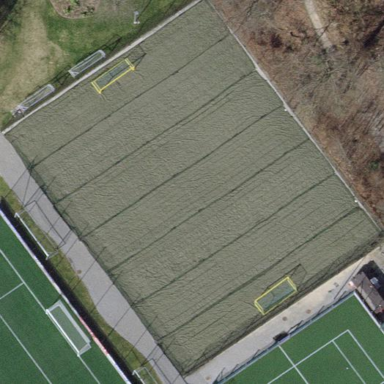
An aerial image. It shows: Soccer pitch designated for leisure and sports activities.